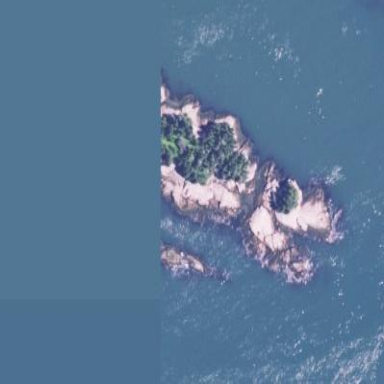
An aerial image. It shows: Island with natural coastline.